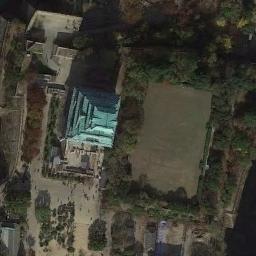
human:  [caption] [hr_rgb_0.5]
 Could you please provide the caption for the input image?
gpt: The palace is on the open place surrounded by trees .

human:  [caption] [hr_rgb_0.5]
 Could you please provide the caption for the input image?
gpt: The green palace has a lawn and a grove of trees .

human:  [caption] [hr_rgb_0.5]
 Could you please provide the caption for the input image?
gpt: There are numerous trees near the palace .

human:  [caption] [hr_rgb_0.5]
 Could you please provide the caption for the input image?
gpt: There are neat trees in front of the palace .

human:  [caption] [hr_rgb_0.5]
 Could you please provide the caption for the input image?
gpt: There are some green trees beside the green palace .